Interaction volume radius: 10 \u00c5
Interaction volume height: 10 \u00c5
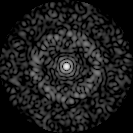
Disorder parameter: 0.8403